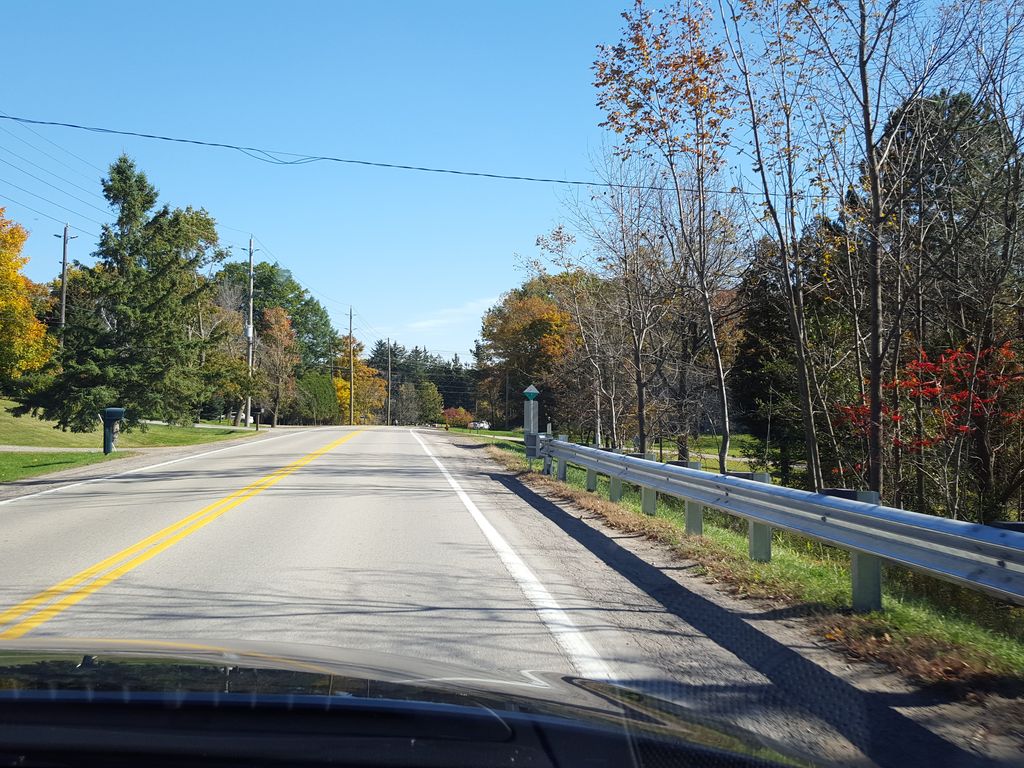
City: hamilton